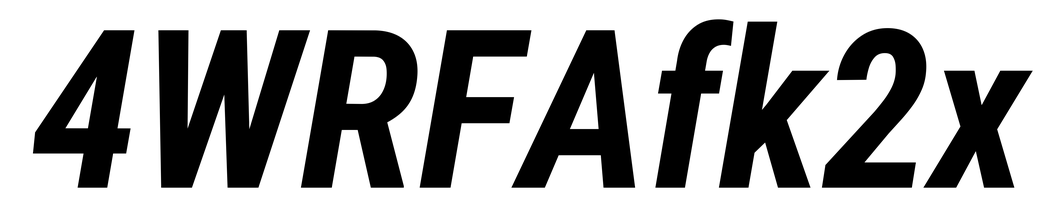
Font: Roboto-Italic_Condensed_Bold_Italic